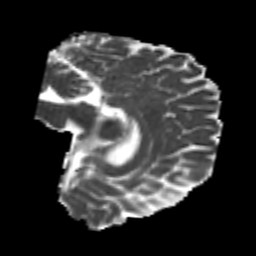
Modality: MD
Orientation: sagittal
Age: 23
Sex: male
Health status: healthy
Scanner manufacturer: philips
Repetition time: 7.386 s
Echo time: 0.08599 s